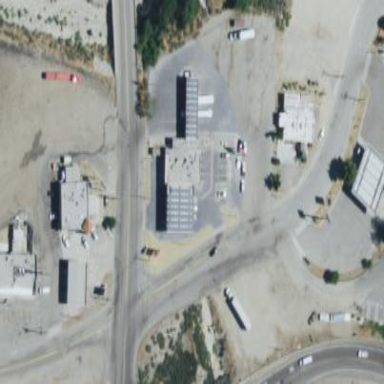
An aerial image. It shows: Fuel station.